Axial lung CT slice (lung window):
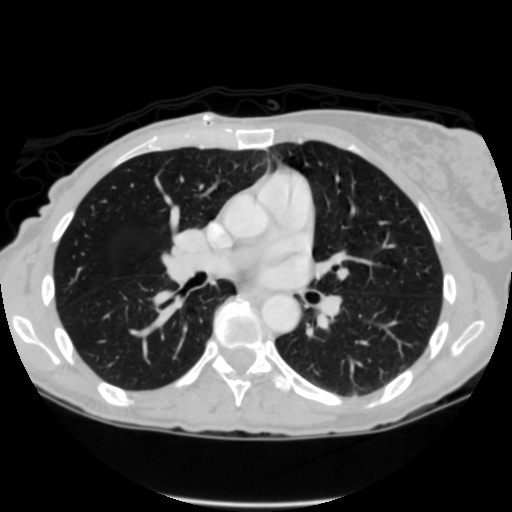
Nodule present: no